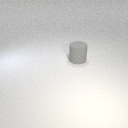
large gray rubber cylinder